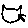
Label: cat